Interaction volume radius: 5 \u00c5
Interaction volume height: 35 \u00c5
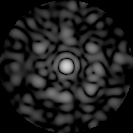
Disorder parameter: 0.8044